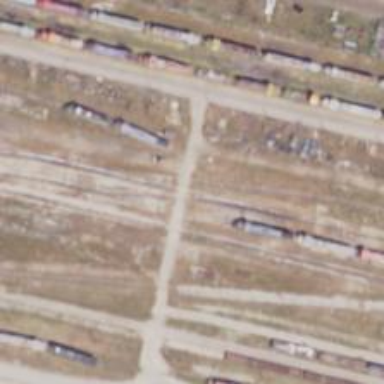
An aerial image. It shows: Rail spur service.